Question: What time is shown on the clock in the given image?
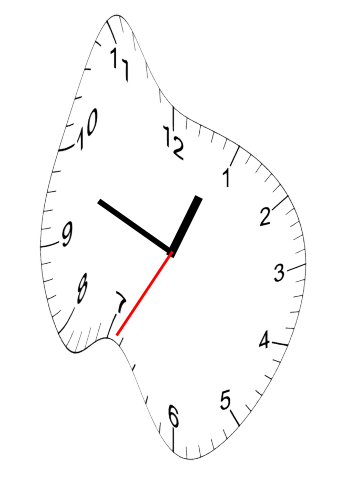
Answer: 12:48:35